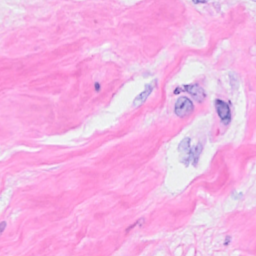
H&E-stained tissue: Breast